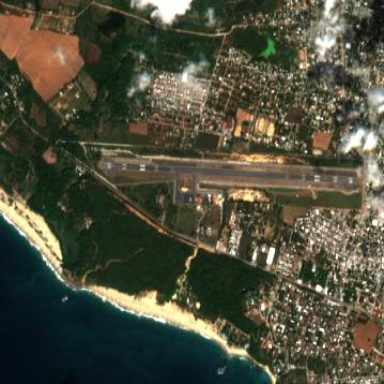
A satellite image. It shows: Public aerodrome or airport.